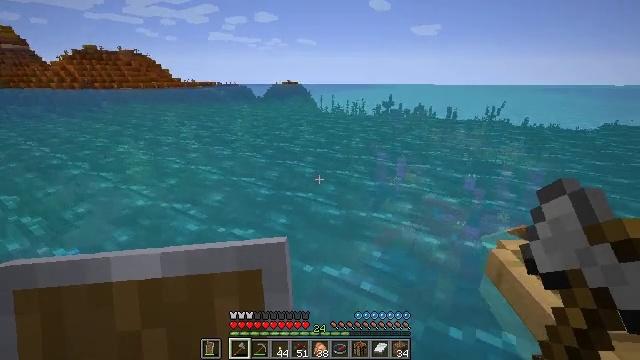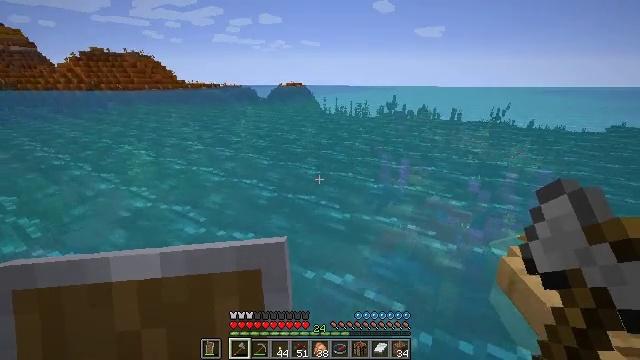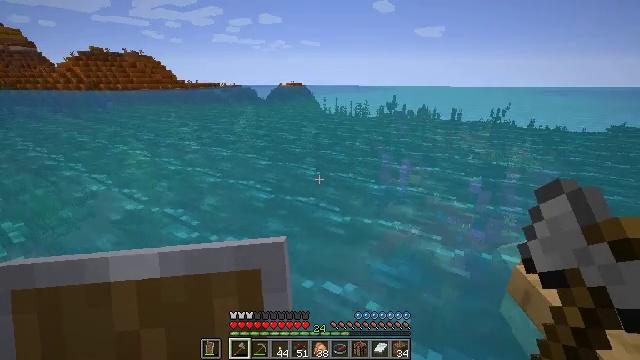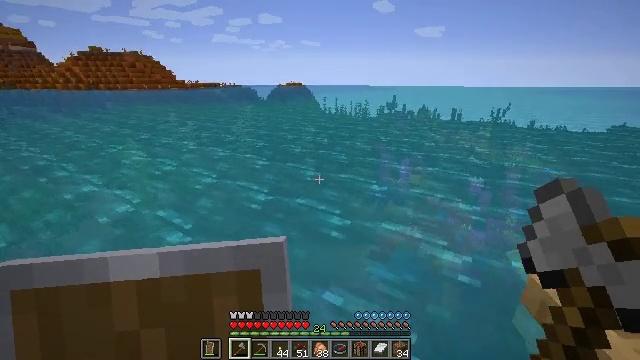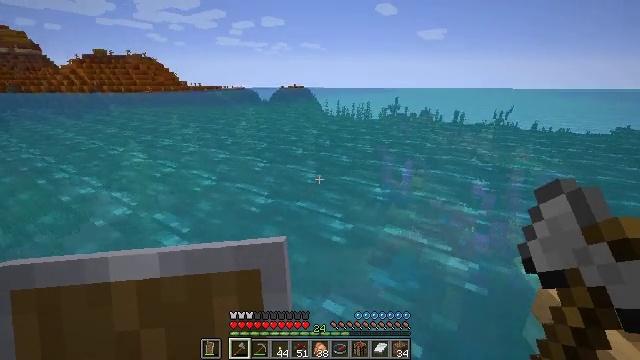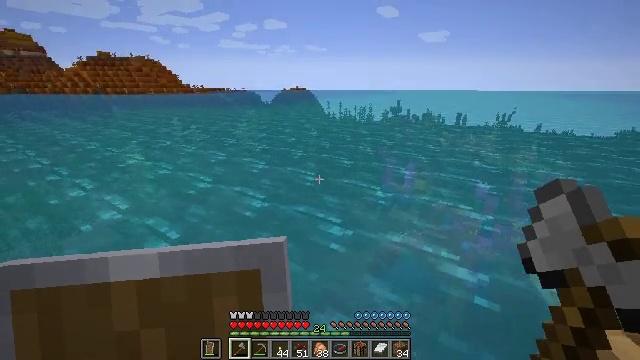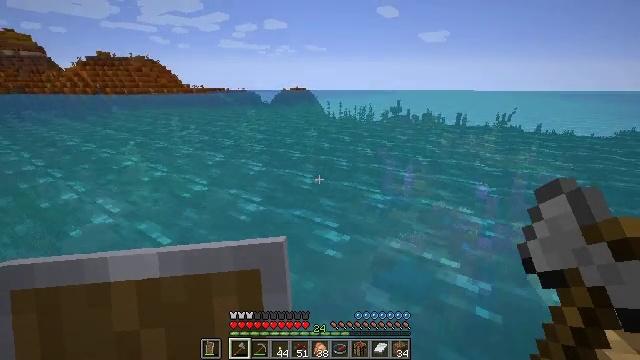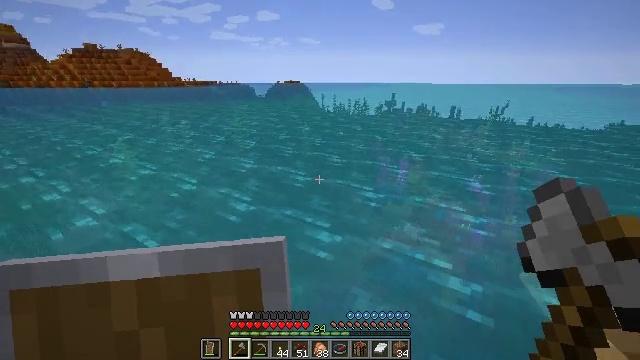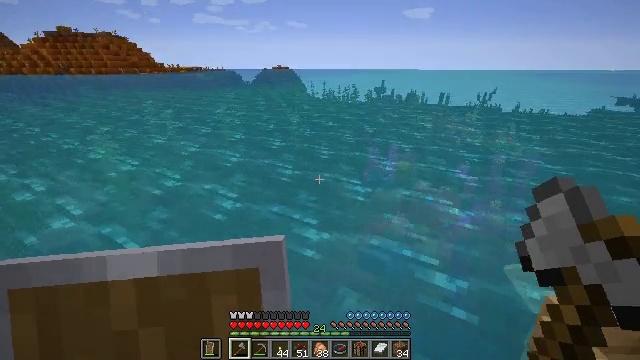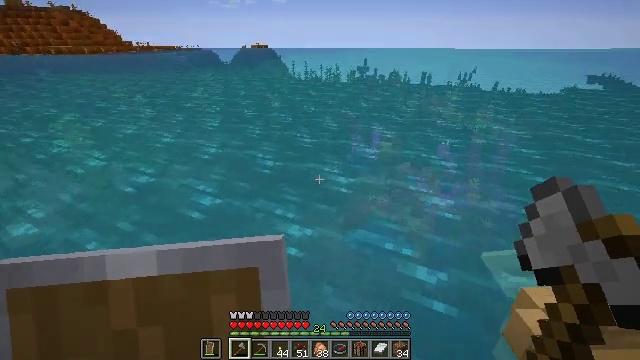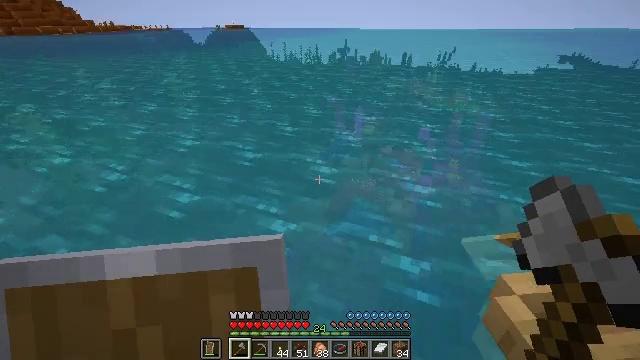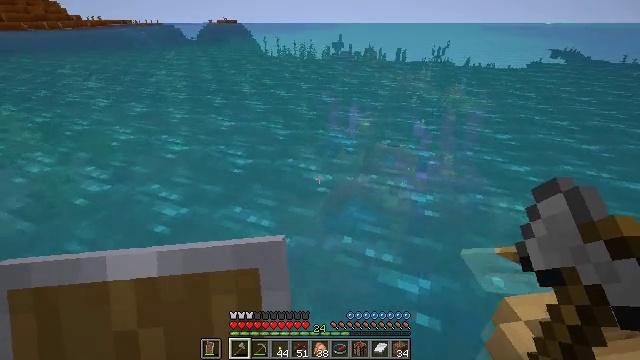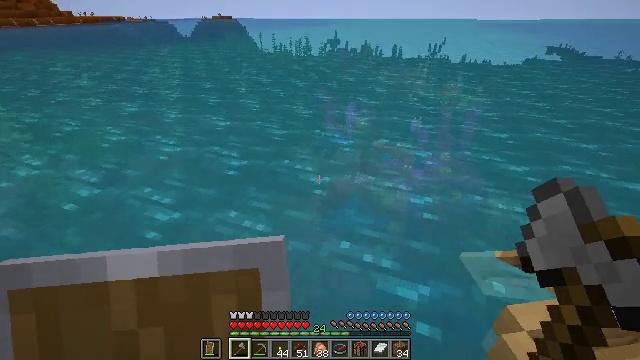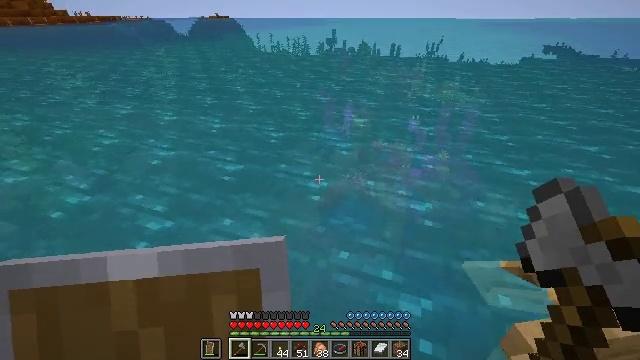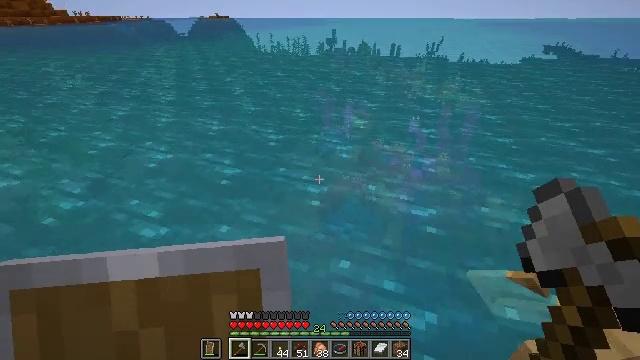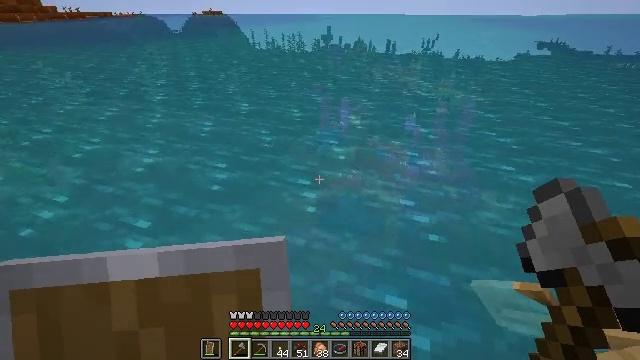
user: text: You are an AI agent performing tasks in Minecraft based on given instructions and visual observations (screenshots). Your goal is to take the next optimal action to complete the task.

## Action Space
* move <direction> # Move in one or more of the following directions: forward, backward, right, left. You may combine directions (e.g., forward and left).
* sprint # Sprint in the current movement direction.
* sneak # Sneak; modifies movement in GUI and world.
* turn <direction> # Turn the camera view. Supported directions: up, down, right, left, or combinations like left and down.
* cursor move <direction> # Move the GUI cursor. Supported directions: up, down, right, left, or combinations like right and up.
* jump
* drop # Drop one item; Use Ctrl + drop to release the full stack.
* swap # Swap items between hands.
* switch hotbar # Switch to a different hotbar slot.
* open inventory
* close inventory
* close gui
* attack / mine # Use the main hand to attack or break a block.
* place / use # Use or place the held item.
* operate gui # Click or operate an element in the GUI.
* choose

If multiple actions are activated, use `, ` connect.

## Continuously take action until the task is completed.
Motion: motion action
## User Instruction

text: Mine underwater sea pickle.
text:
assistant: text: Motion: move forward
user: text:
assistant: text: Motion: move forward
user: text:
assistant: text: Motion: move forward
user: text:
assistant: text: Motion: move forward and move right
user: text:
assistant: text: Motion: move forward and move right
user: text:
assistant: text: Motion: move forward and move right, jump
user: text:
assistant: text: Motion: move forward and move right, turn right and down, jump
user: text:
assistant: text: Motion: move forward, turn right and down, jump
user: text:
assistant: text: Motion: move forward, turn right and down
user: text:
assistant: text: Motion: move forward, turn right and down
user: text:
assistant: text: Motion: move forward, turn right
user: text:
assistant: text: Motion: move forward
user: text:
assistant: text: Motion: move forward
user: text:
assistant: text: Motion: move forward
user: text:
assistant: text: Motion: move forward
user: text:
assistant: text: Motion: move forward, turn right
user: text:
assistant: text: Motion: move forward, turn right and down
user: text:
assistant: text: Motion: move forward
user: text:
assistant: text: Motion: move forward
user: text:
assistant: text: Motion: move forward
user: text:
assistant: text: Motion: move forward
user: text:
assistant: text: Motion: move forward
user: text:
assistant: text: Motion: move forward
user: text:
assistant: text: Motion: move forward
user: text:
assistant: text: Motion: move forward
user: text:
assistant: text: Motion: move forward
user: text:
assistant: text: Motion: move forward
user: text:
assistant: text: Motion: move forward
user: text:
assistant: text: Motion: move forward
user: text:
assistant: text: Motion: move forward